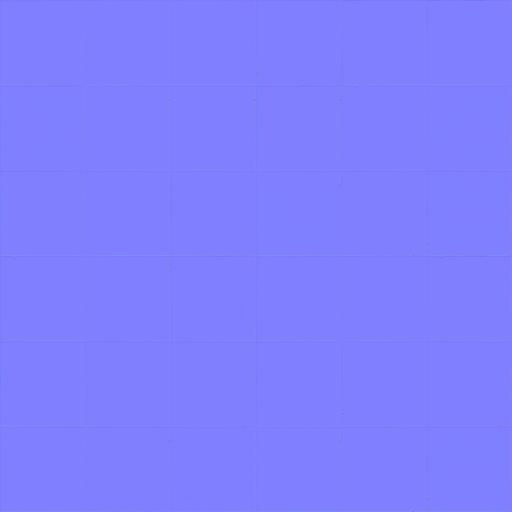
beige terrazzo tiles